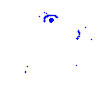
Particle: kaon